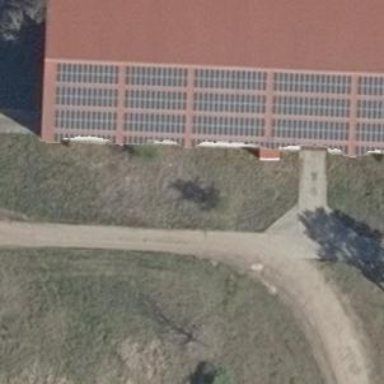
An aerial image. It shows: Solar photovoltaic panel generator located in farm auxiliary building. The generator provides electricity through small installation.